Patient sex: M
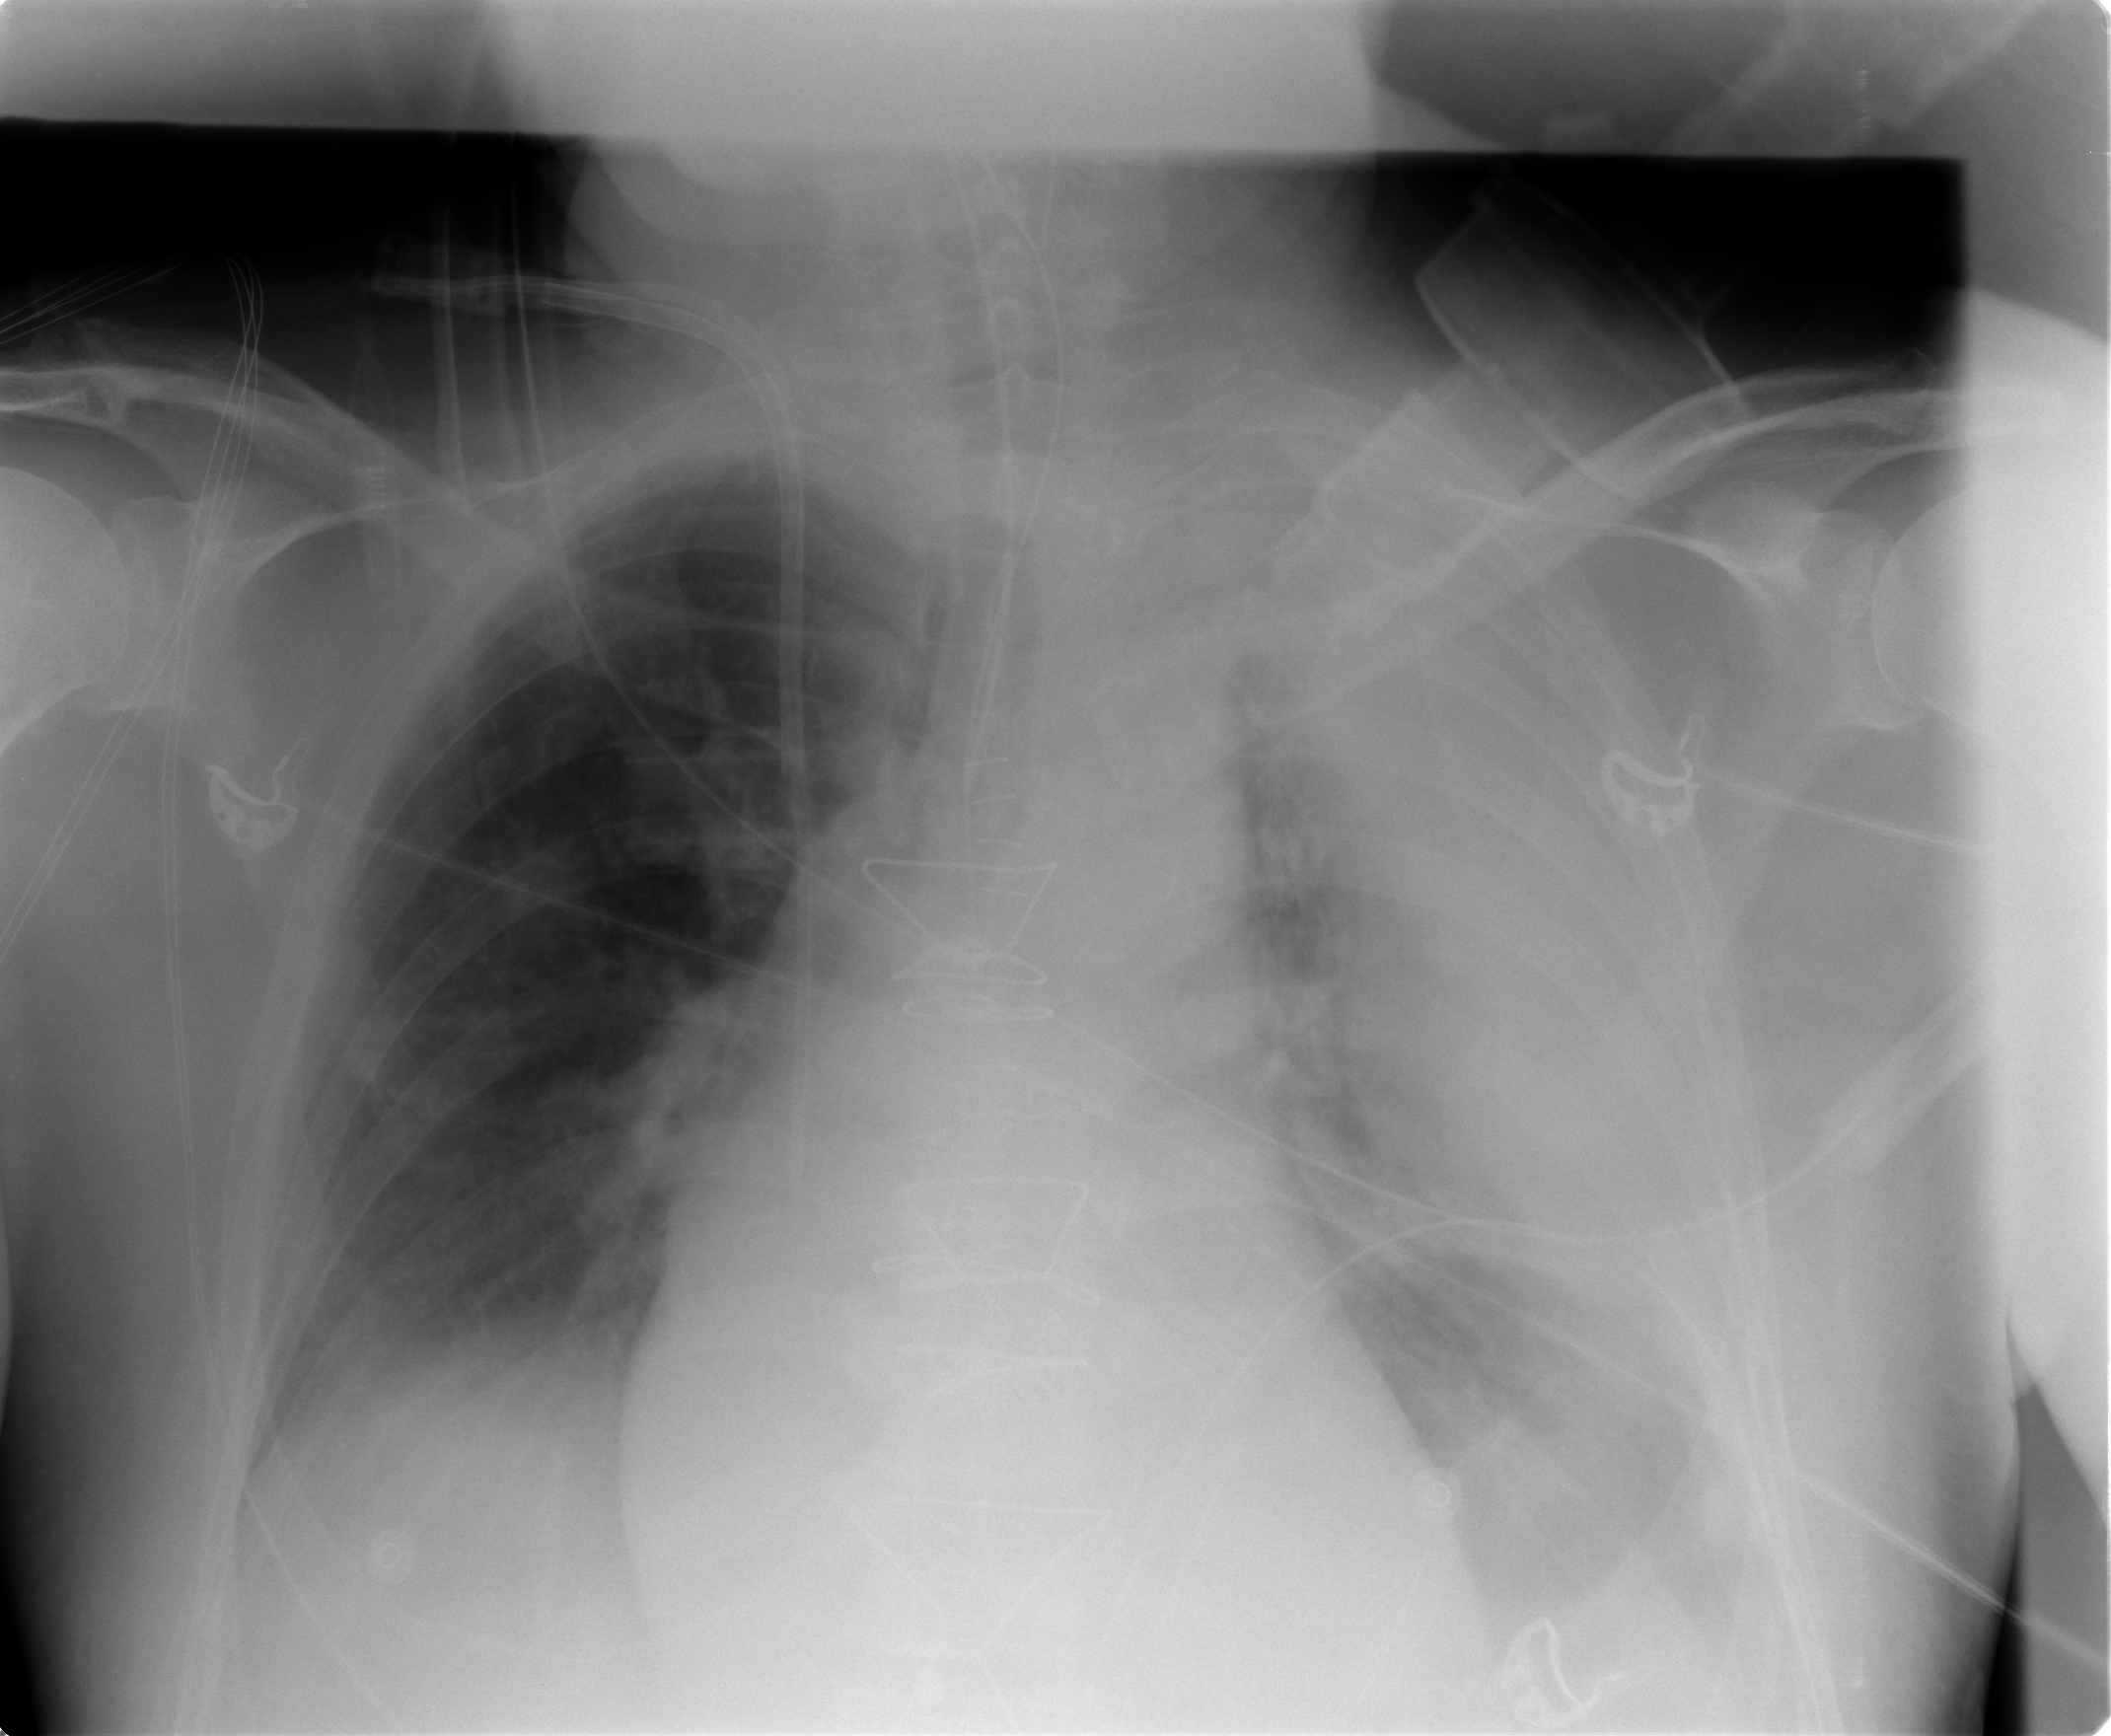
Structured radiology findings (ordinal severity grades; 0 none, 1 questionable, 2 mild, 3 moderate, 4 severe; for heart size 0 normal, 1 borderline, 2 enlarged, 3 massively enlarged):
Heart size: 2
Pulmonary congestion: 1
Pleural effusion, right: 2
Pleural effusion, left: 3
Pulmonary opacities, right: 0
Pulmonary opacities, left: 0
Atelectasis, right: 2
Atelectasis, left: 3